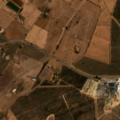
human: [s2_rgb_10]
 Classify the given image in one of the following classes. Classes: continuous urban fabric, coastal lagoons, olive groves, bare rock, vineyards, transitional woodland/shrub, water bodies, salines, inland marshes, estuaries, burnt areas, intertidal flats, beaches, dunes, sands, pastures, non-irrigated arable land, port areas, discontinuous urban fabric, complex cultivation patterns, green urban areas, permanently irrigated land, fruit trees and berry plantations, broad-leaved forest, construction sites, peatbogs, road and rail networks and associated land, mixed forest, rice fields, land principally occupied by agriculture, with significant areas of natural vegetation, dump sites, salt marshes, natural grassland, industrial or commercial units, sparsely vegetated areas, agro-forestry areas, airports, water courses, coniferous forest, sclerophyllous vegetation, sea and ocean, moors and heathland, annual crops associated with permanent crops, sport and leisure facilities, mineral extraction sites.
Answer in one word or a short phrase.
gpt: olive groves, pastures, annual crops associated with permanent crops, complex cultivation patterns